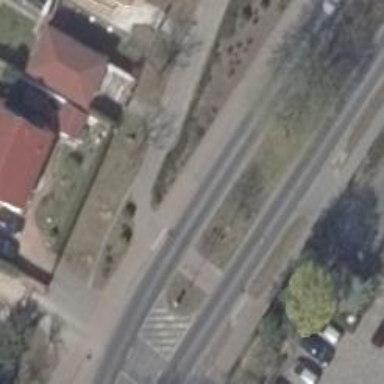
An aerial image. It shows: Uncontrolled footway crossing with median island.